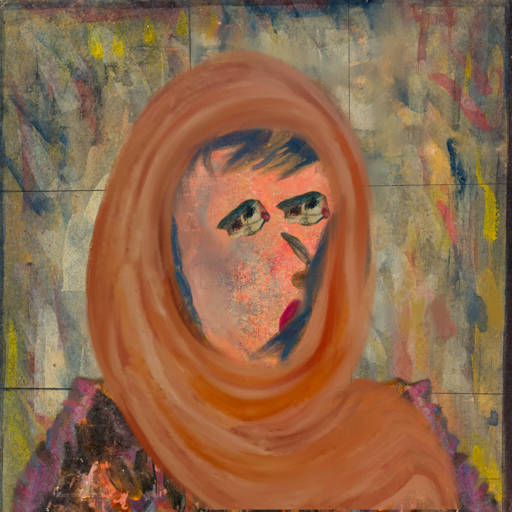
Background: GypsyMother, Head And Neck Side: Irani, Face Side: Pipe, Bust: Gypsy_Queen, Hair Side: In_The_Sun, Head Accessory: Pious_Lady_Scarf, Second Necklace: Blank, Necklace: Blank, Baby: Blank